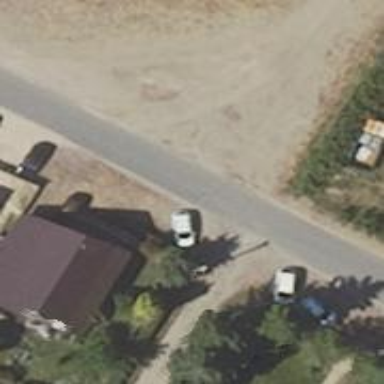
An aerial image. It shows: Smooth asphalt road in residential area.